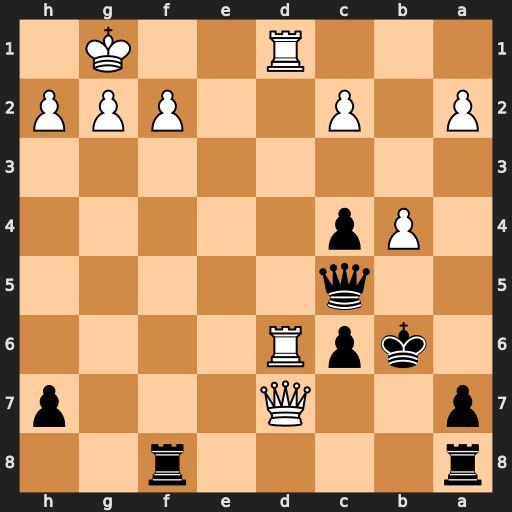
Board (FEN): r4r2/p2Q3p/1kpR4/2q5/1Pp5/8/P1P2PPP/3R2K1
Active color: b
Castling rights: -
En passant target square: b3
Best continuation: Qxf2+ Kh1 Qf1+ Rxf1 Rxf1#